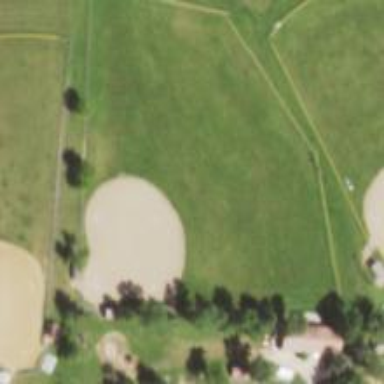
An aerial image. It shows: Softball pitch designated for baseball sports.